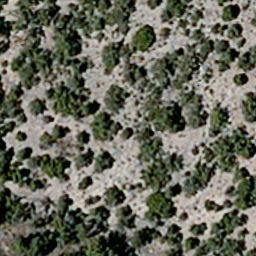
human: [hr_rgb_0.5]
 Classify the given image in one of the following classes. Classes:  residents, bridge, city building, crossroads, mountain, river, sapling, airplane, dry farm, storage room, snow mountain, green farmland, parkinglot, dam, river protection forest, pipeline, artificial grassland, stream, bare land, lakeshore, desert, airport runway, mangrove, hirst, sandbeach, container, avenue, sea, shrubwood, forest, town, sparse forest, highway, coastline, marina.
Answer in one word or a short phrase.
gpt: sparse forest